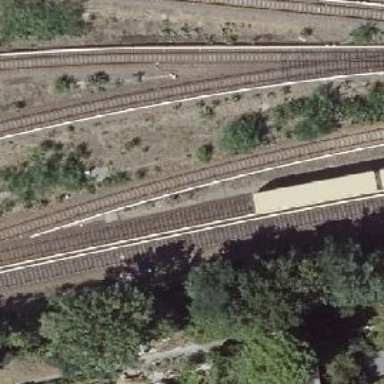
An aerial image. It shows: Railway signal.